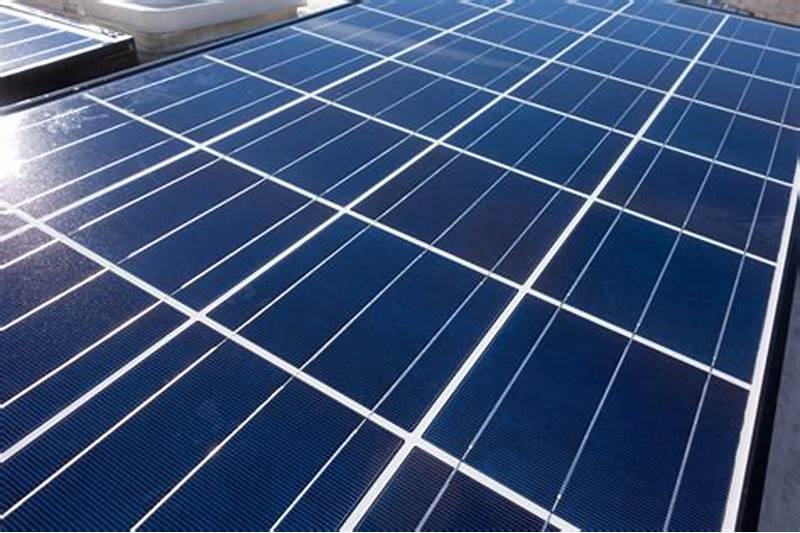
Label: Clean